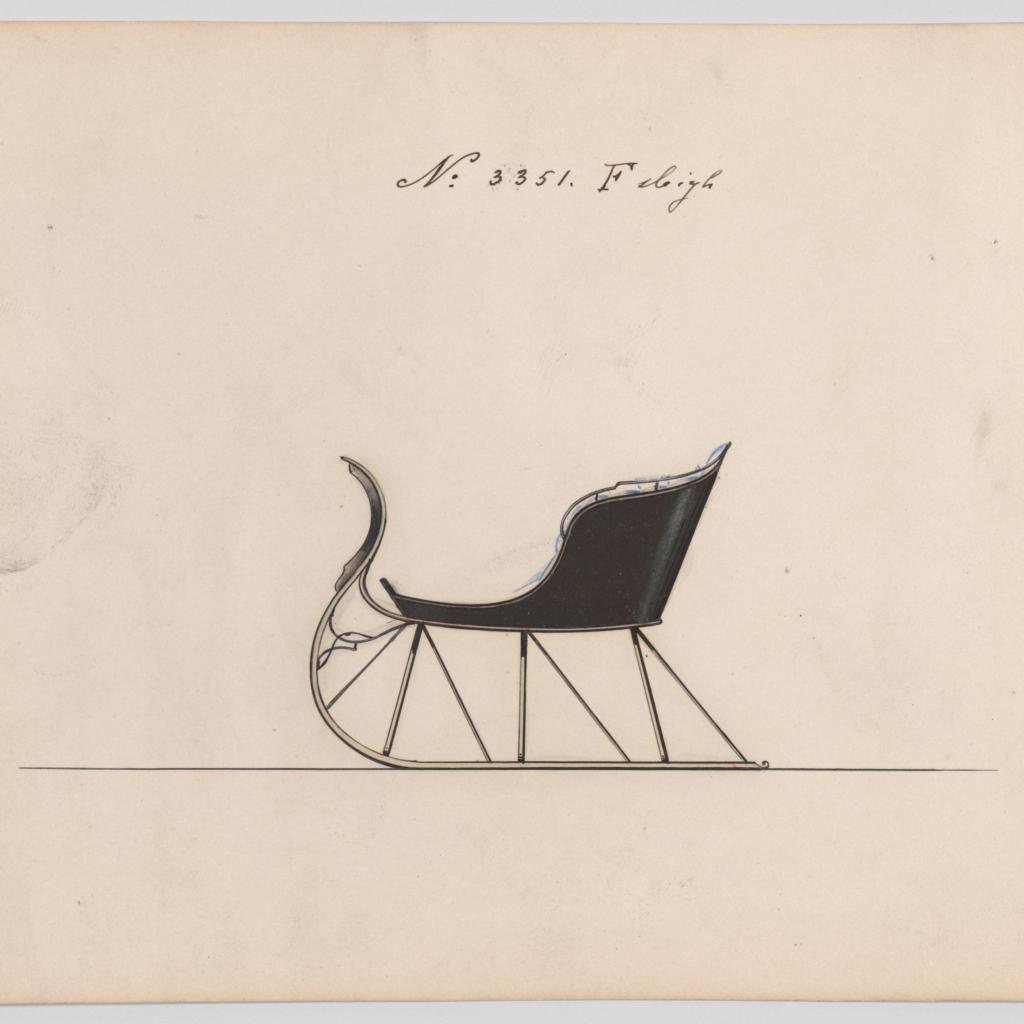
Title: Sleigh #3351 F
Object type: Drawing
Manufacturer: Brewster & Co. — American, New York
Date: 1877
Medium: Pen and black ink, watercolor and gouache with gum arabic
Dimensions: Sheet: 6 3/16 x 9 1/4 in. (15.7 x 23.5 cm)
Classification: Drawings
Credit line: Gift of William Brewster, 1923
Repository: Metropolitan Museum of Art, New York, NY